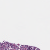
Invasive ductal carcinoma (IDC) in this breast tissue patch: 1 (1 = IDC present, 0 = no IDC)